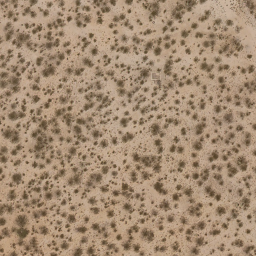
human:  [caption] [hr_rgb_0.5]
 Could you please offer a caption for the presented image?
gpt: Lots of plants scattered on the ground. .

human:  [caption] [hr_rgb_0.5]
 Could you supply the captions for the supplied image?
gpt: Lots of plants scattered in the loess ground. .

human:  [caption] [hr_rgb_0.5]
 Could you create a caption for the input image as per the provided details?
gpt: There are some grey plants scattered on the ground .

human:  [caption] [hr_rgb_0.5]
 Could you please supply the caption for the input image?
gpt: This is a chaparral .

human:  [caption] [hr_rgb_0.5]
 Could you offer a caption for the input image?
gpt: Some grey plants are scattered in the loess ground .